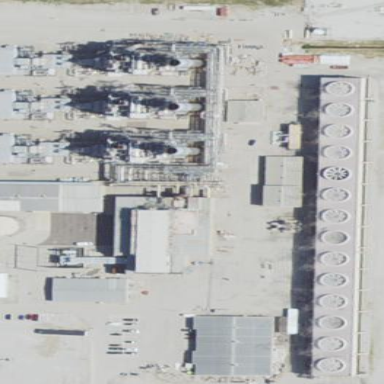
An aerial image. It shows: Gas power plant.